Question: Does anyone know why it is that when I search using Visual Studio 2012 for the Ninject mvc package it always fails and actually returns a bad result? (see image)

Is Ninject mvc still available? I can find other packages web essentials, etc.
I can search the nuget.org website and find the ninject package :
<URL>
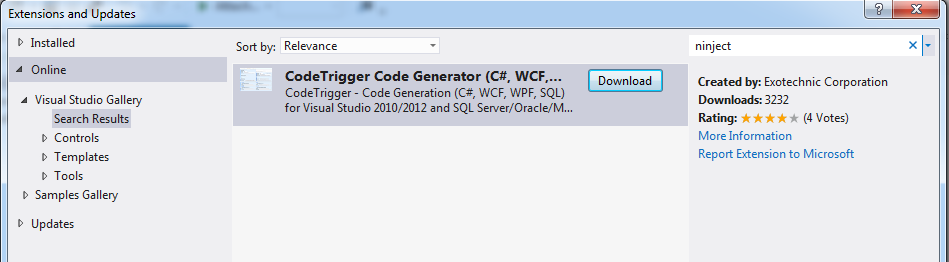
Answer: You're searching for 'Extensions and Updates'. You should be searching for packages. Right-click the 'References' folder under your project in 'Solution Explorer' and select 'Manage NuGet Packages'. Then search in there.